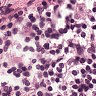
Metastatic tissue present: no